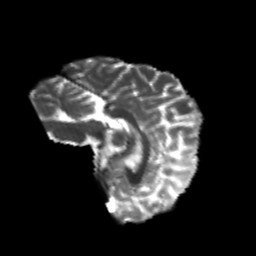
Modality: T2w
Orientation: sagittal
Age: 24
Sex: male
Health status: healthy
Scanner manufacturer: philips
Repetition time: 7.391 s
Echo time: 0.08599 s